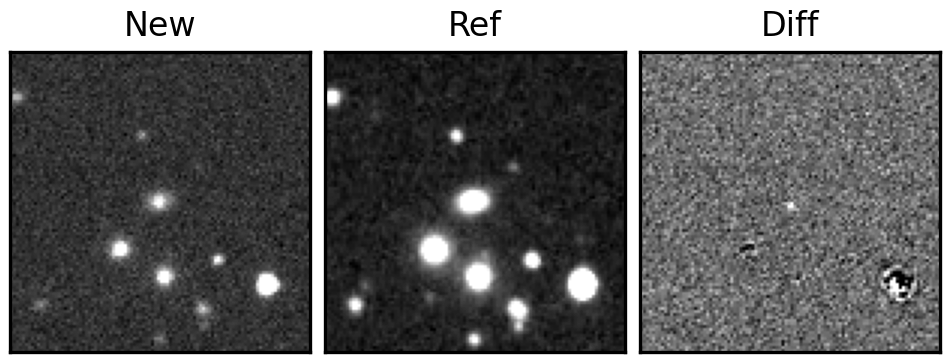
Label: real